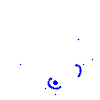
Particle: pion